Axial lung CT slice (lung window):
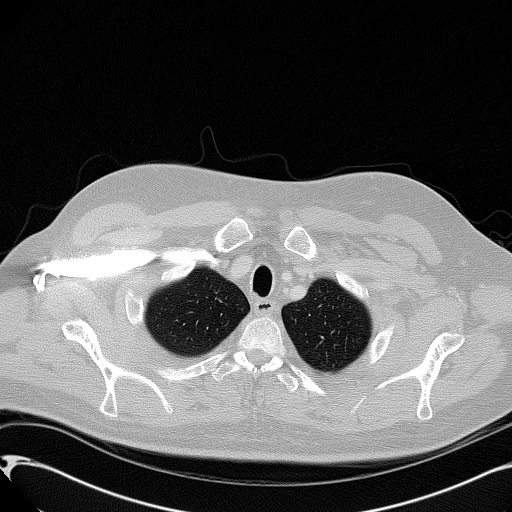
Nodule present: no